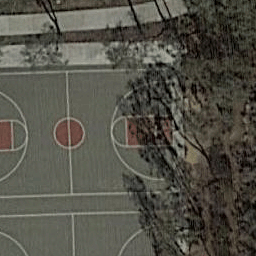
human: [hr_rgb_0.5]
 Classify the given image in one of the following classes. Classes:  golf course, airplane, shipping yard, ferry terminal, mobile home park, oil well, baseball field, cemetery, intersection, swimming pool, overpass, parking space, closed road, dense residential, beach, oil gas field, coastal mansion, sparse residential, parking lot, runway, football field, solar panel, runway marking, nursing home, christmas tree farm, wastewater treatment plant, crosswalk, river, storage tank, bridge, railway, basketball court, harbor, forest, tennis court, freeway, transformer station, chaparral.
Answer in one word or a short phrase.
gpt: basketball court